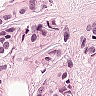
Metastatic tissue present: yes